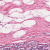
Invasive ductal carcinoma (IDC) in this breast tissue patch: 0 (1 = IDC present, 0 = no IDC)